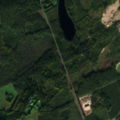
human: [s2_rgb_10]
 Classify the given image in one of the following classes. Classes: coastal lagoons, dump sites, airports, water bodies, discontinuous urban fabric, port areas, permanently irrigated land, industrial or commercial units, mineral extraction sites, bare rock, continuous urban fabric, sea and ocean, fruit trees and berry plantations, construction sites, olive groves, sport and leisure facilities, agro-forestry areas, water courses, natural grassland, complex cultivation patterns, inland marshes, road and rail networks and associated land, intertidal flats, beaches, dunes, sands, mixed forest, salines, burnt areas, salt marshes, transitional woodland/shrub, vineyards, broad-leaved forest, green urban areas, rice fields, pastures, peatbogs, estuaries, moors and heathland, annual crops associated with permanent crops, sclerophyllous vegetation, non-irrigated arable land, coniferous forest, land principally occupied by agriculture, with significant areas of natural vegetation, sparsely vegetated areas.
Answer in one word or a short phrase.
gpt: land principally occupied by agriculture, with significant areas of natural vegetation, coniferous forest, mixed forest, transitional woodland/shrub